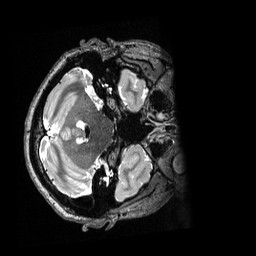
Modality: T2w
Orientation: axial
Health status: healthy
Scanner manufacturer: siemens
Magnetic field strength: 3 T
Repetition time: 3.2 s
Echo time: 0.565 s